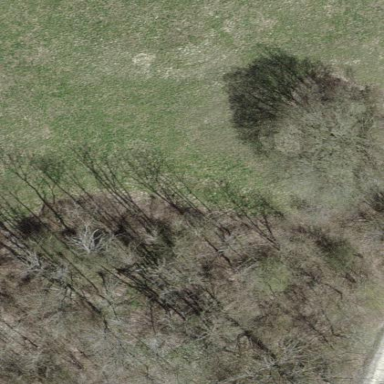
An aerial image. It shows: Forest area.